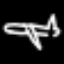
Label: airplane